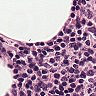
Metastatic tissue present: no